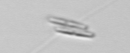
Label: pennate